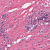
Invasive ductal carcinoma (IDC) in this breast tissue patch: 1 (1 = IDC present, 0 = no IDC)